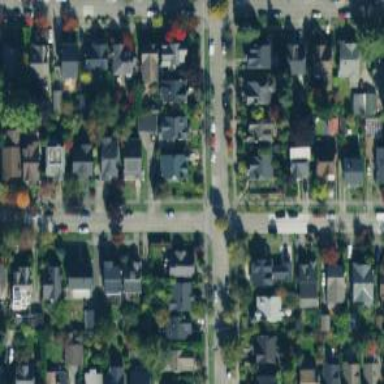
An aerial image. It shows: Residential road with separate sidewalk.